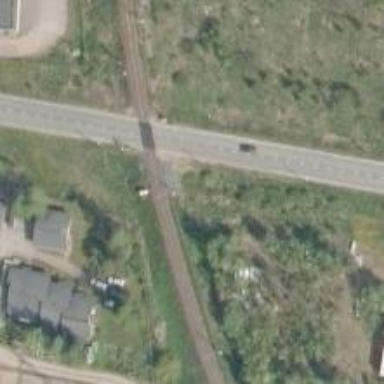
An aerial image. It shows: Railway signal.